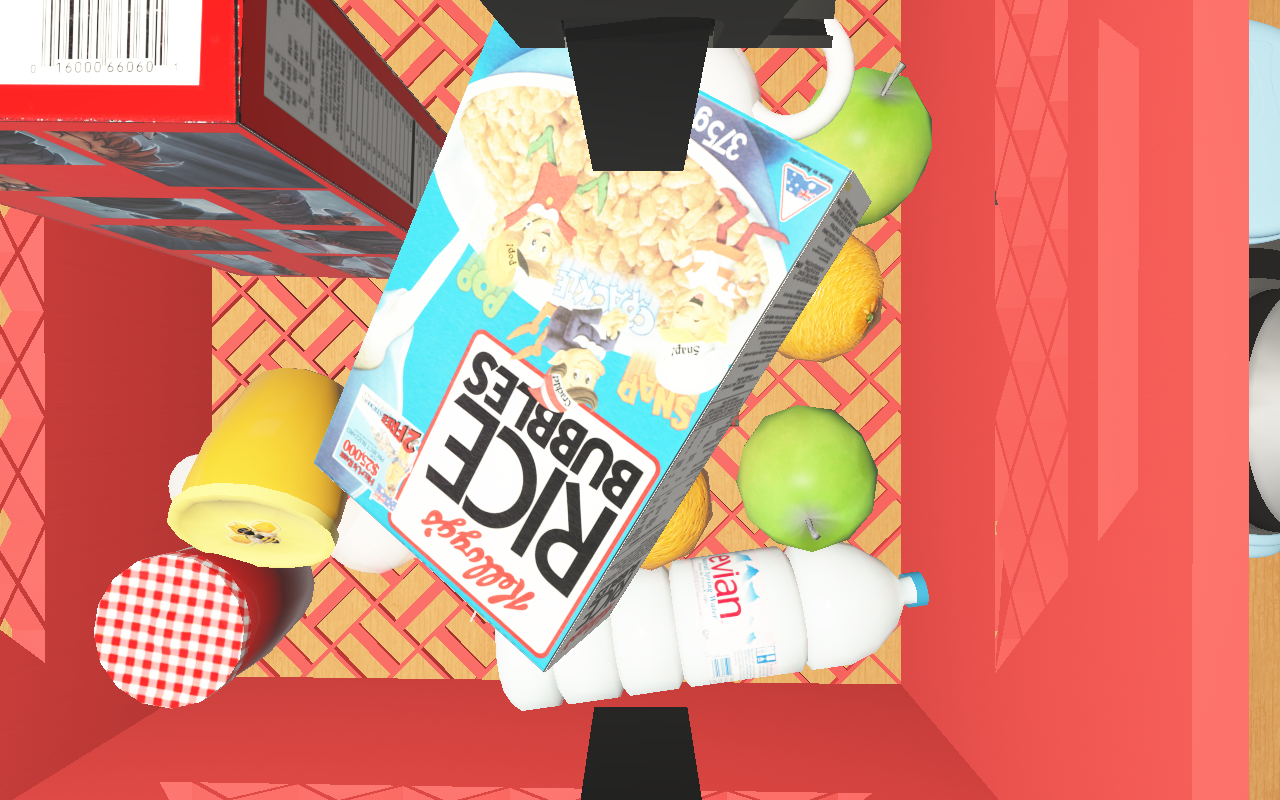
Objects in the scene:
carafe
water bottle
apple
apple
orange
orange
jam jar
cereal box
cereal box
biscuit box